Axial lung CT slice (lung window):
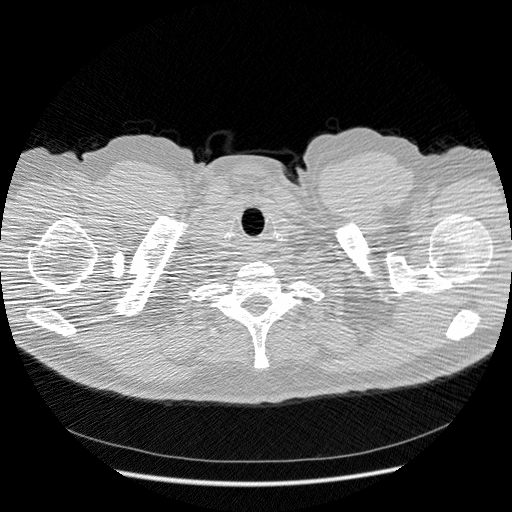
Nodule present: no